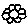
Label: flower